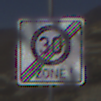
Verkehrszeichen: EndeZone30
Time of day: Midday
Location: Outdoor (Nature)
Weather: Clear
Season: NotSpecified
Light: Natural